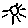
Label: sun